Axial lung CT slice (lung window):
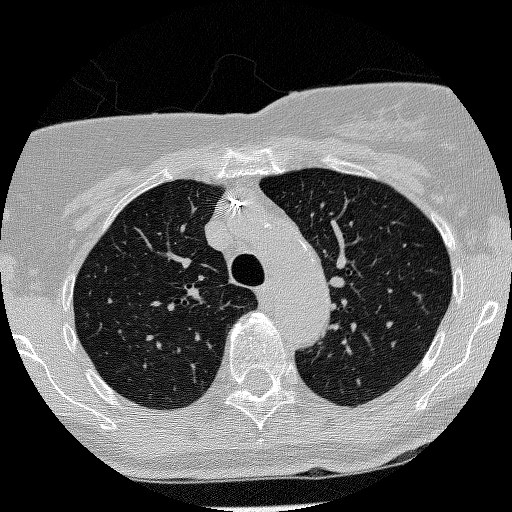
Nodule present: no